Question: What is the difference between a trigger that we use on a table, and a database trigger that is found in the below image?

what does it do and how/when to use it?
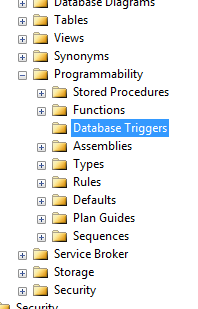
Answer: The diference is that the database trigger is for DDL commands (Create/Alter/Drop). The Object language.
The Table Trigger is for DML commands (insert/update/delete). The data language